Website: crate-barrel
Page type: billing-address
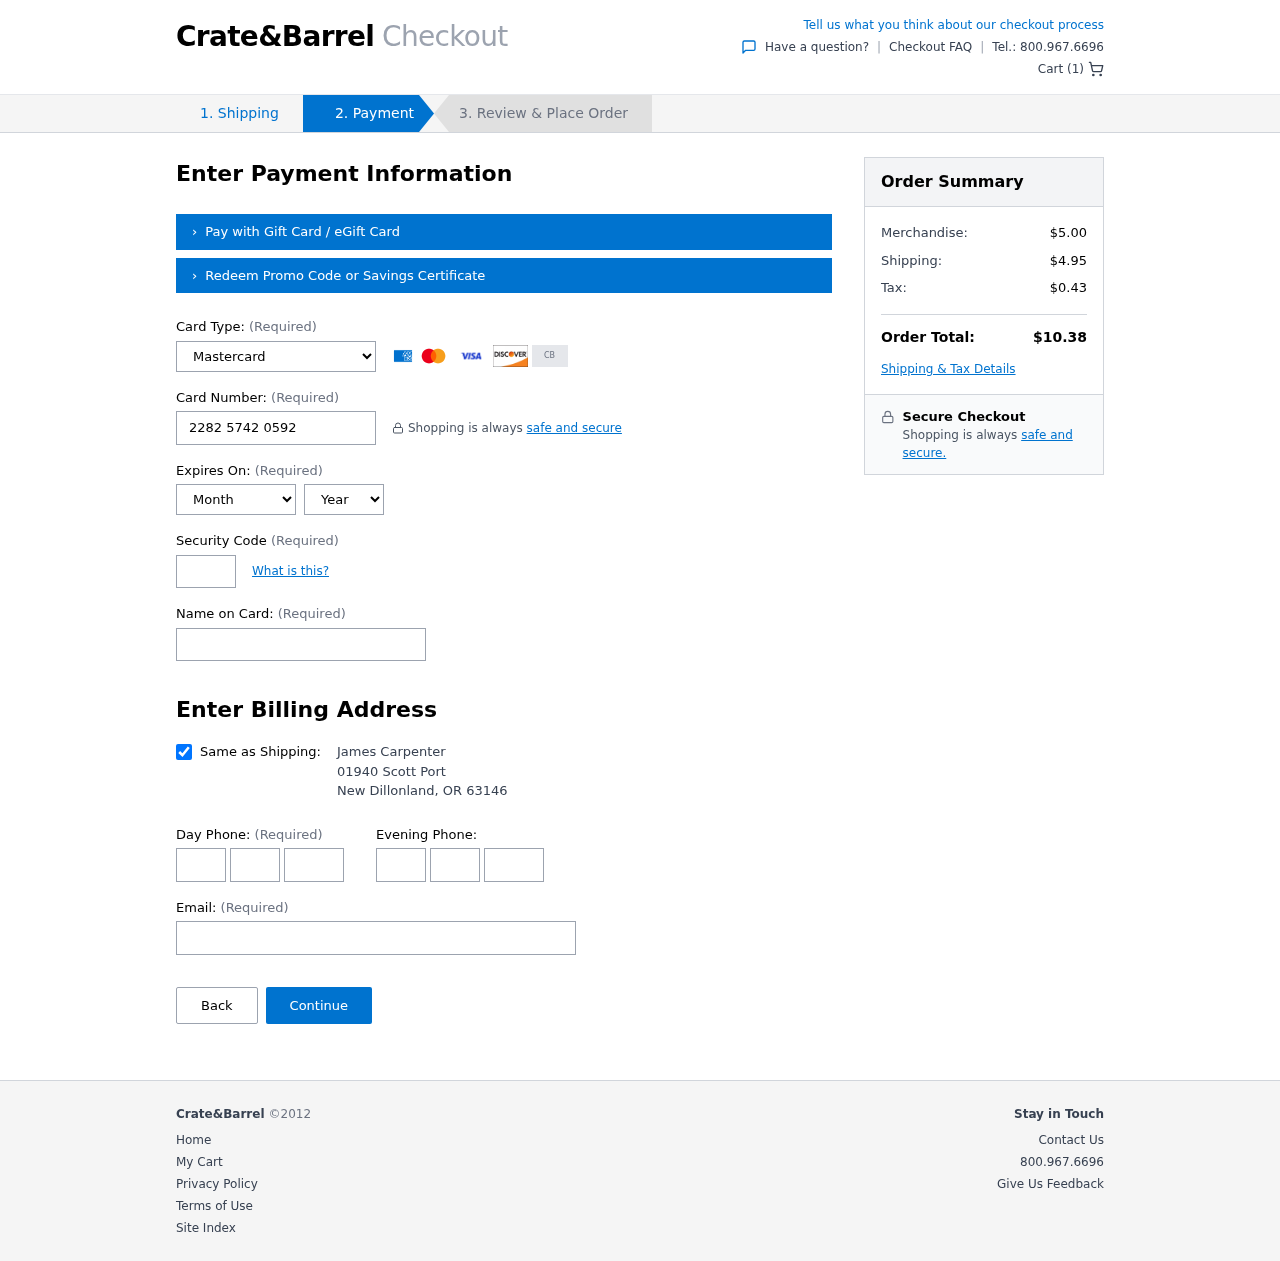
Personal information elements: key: PII_CARD_CVV
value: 972
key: PII_CARD_EXPIRY_MONTH
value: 08
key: PII_CARD_EXPIRY_YEAR
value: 29
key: PII_CARD_NUMBER
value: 2282 5742 0592 9051
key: PII_CARD_TYPE
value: Mastercard
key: PII_CITY
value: New Dillonland
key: PII_EMAIL
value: james_carpenter@gmail.com
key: PII_FULLNAME
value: James Carpenter
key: PII_PHONE_AREA
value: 676
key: PII_PHONE_PREFIX
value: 430
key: PII_PHONE_SUFFIX
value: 0513
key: PII_POSTCODE
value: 63146
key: PII_STATE_ABBR
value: OR
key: PII_STREET
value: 01940 Scott Port
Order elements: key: ORDER_NUM_ITEMS
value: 1
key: ORDER_SUBTOTAL
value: $5.00
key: ORDER_SHIPPING_COST
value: $4.95
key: ORDER_TAX
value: $0.43
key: ORDER_TOTAL
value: $10.38